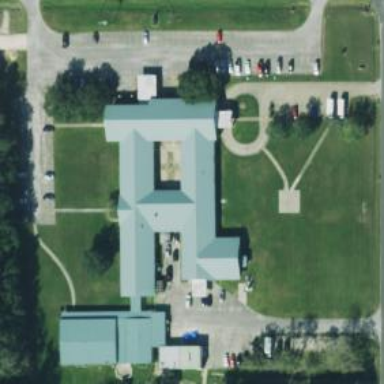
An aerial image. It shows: Hospital providing healthcare services.